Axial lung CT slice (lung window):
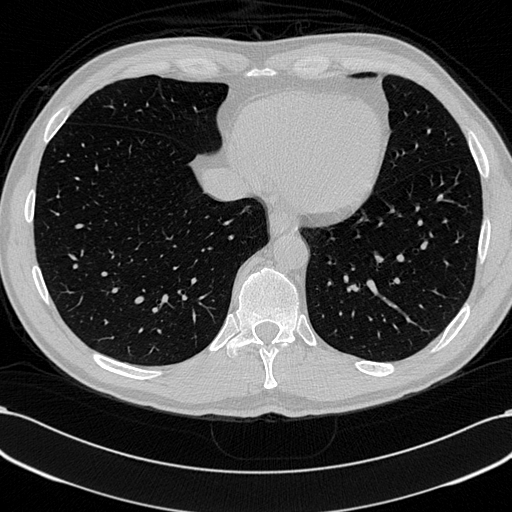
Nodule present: no